Field crop: tomato
Growth stage: 2
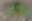
Species: solanum